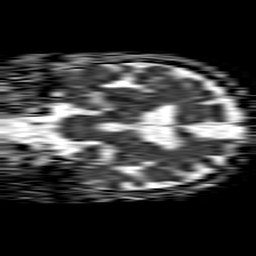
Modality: ADC
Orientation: coronal
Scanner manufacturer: philips
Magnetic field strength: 1.5 T
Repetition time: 4.6 s
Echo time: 0.08631 s